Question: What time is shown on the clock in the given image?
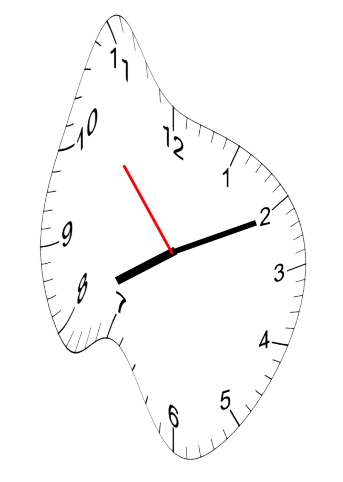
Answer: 08:10:53